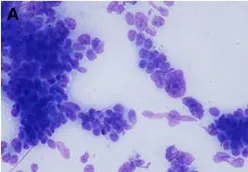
Pathology of case 2: (A) The follicular epithelial cells of obvious heterotopy were observed, and it has a papillary structure:fine needle aspiration.
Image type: pathology (giemsa)